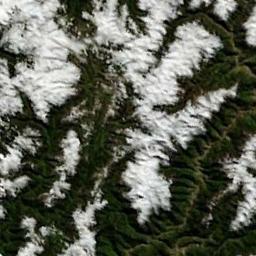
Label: snowberg